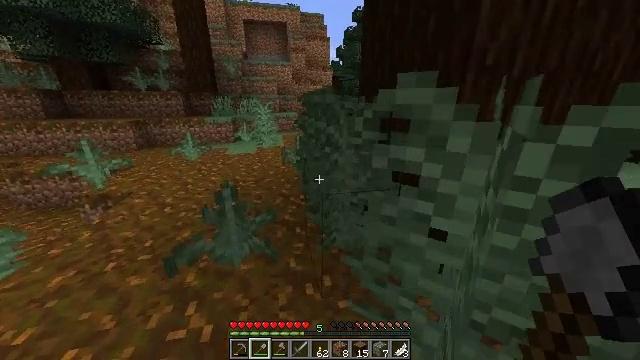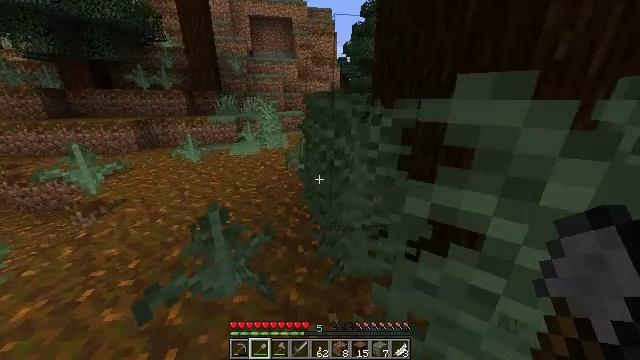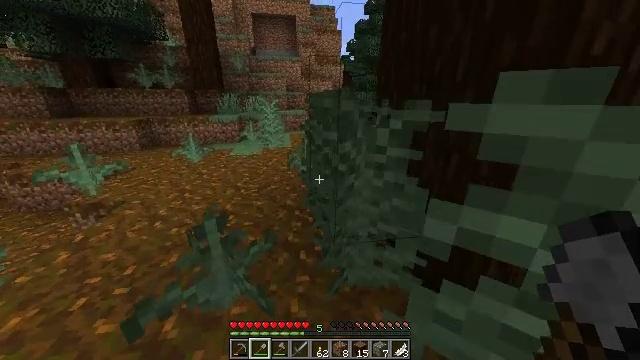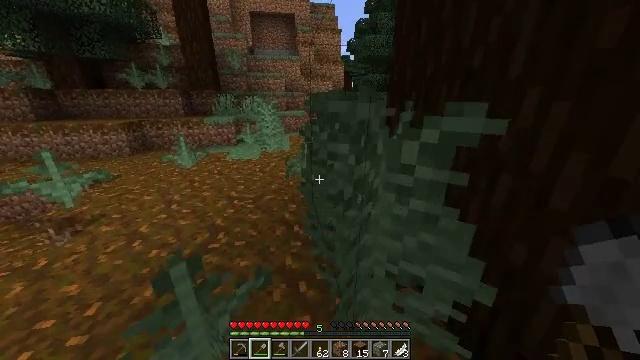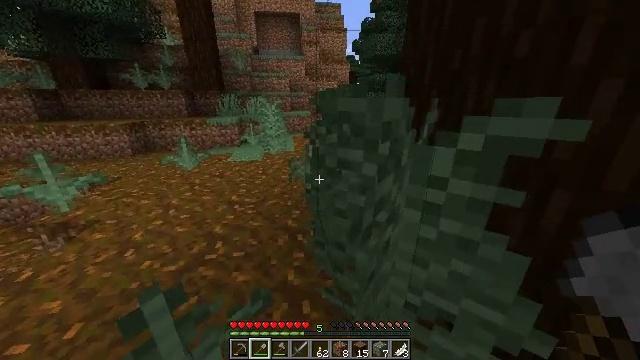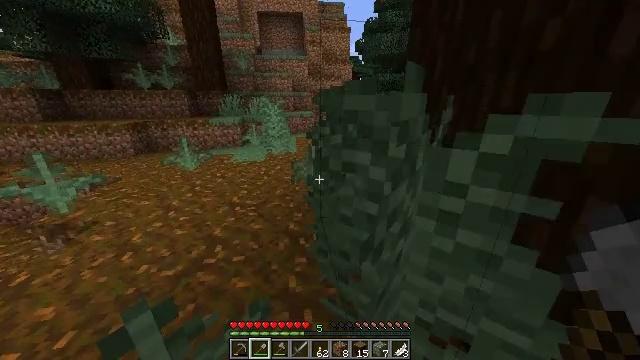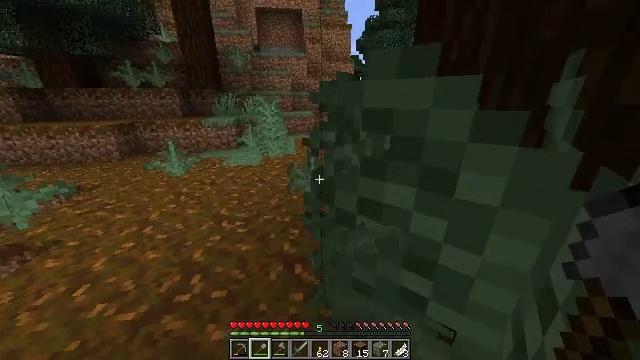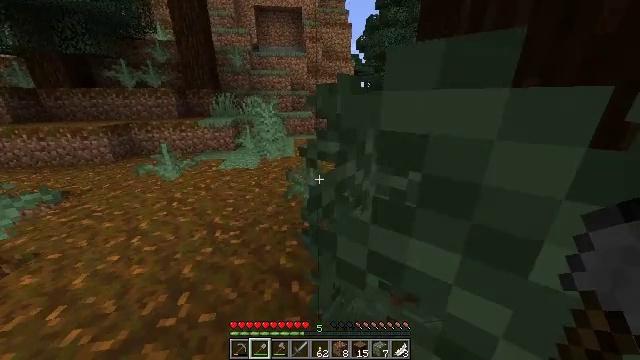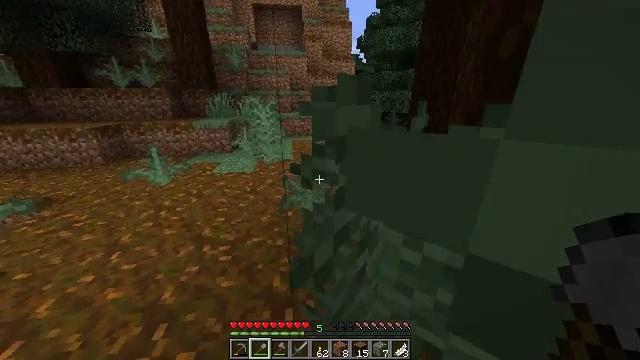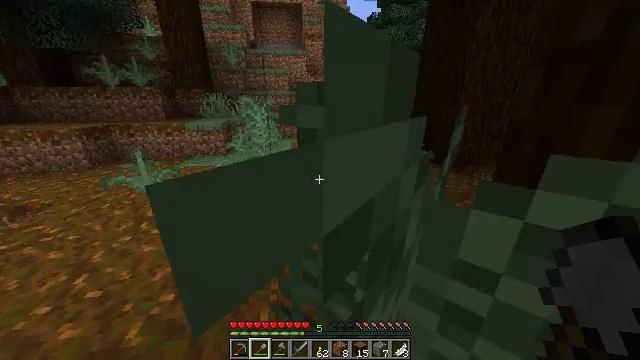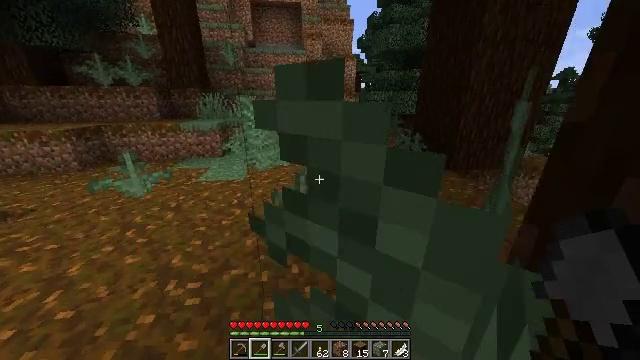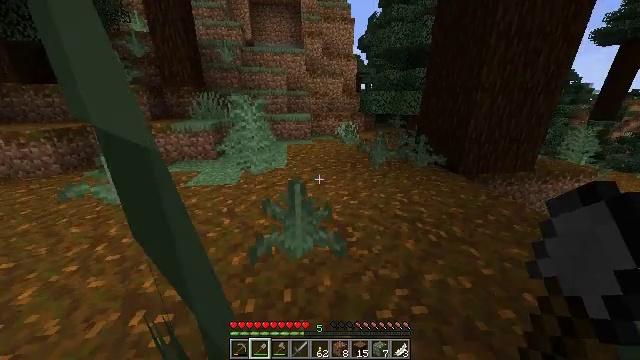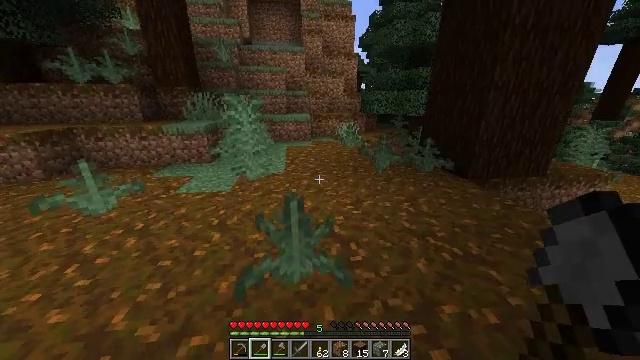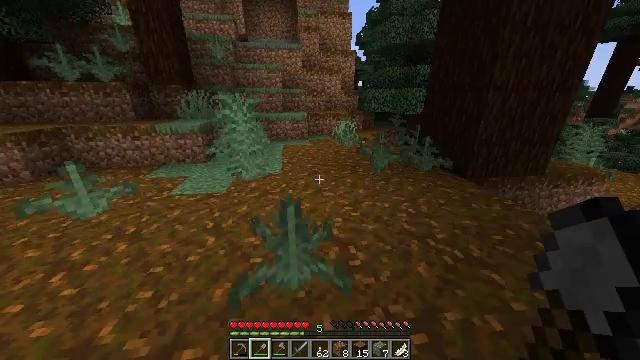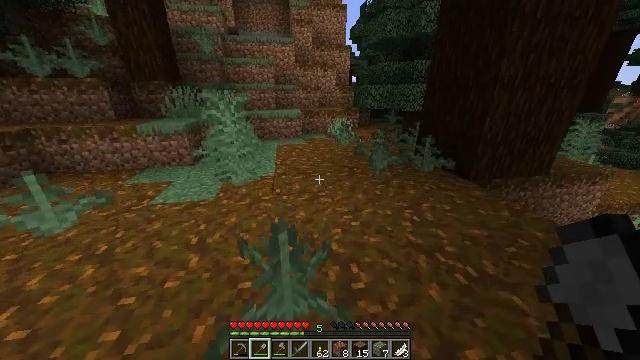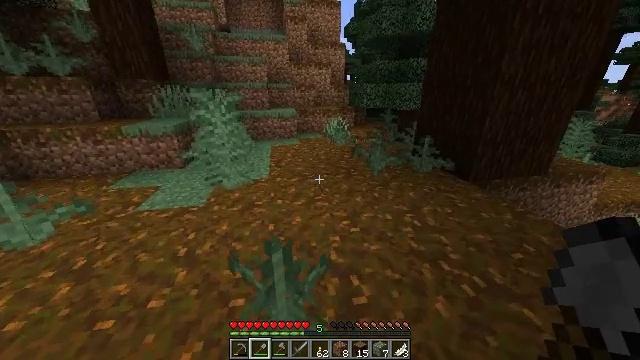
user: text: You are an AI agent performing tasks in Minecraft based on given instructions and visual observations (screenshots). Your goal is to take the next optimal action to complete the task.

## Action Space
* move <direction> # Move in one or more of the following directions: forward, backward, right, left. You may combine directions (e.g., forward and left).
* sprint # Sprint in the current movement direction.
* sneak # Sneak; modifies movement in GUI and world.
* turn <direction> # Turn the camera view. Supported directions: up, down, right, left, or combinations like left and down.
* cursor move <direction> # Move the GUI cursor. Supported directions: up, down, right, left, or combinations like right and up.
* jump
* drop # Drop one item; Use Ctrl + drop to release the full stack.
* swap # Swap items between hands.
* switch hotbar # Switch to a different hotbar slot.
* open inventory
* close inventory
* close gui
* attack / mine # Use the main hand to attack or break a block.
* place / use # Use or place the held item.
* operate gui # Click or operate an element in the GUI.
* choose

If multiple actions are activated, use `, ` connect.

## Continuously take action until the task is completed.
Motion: motion action
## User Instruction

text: Gather materials from the sweet berry bush.
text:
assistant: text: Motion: move forward, sprint, turn left
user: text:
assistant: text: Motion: move forward, sprint
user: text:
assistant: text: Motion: move forward, sprint
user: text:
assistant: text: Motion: move forward, sprint, turn left
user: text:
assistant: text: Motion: move forward, sprint
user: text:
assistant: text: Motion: move forward, sprint
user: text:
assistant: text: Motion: move forward, sprint
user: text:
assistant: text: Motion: move forward, sprint
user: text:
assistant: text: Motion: move forward, sprint
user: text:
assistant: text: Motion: move forward, sprint
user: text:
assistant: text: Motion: move forward, sprint
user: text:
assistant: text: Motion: move forward, sprint
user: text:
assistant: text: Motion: move forward, sprint
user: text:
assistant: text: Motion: move forward, sprint, turn right
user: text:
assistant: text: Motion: move forward, sprint, turn right
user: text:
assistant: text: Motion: move forward, sprint
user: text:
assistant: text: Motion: move forward, sprint
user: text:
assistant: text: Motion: move forward, sprint
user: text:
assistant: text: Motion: move forward, sprint
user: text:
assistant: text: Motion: move forward, sprint, turn right
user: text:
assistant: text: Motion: move forward, sprint, turn right
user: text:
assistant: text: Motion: move forward, sprint, turn right
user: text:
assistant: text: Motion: move forward, sprint, turn right
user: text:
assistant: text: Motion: move forward, sprint
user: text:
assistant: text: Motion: move forward, sprint
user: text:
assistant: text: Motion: move forward, sprint
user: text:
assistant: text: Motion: move forward, sprint
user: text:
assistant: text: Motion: move forward, sprint
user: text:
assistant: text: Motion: move forward, sprint
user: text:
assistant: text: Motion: move forward, sprint